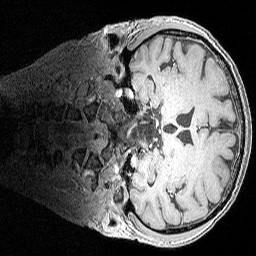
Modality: MP2RAGE
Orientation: coronal
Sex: male
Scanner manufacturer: siemens
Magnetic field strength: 3 T
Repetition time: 5 s
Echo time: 0.00292 s